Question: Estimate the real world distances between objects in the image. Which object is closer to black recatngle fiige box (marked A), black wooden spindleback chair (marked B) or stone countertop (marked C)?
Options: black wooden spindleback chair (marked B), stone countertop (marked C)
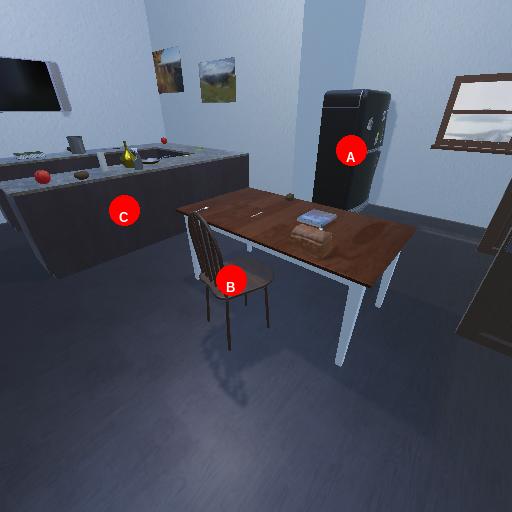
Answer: black wooden spindleback chair (marked B)